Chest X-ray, AP view. Patient: 65 years old, sex M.
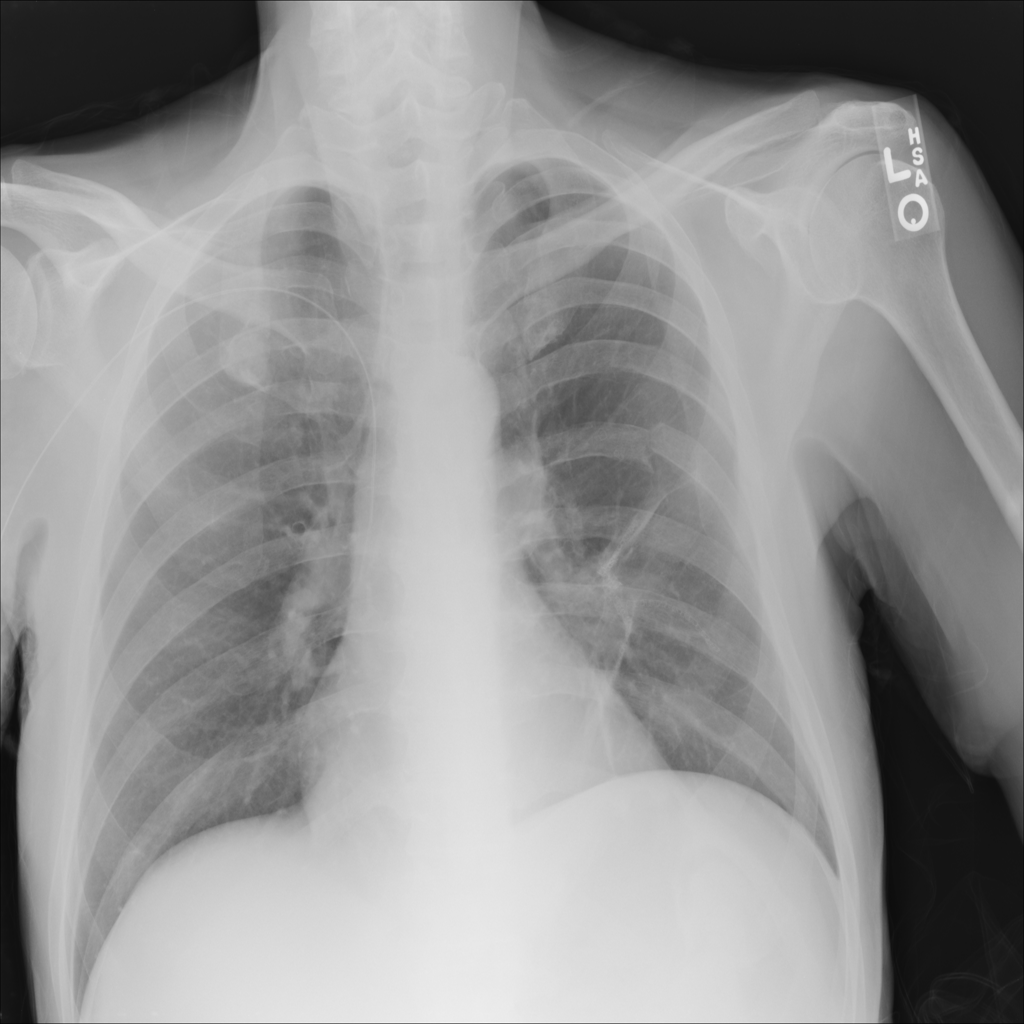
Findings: No Finding